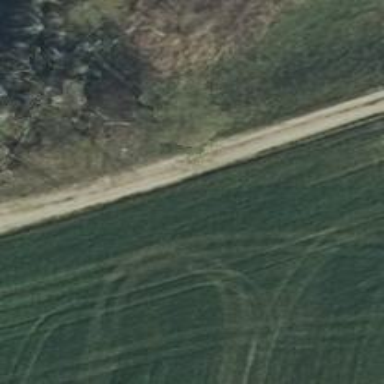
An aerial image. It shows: Grass track with grade5 track type.